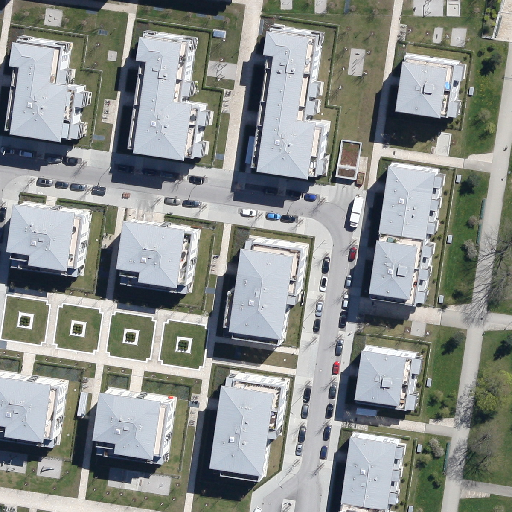
Referring expression: paved road